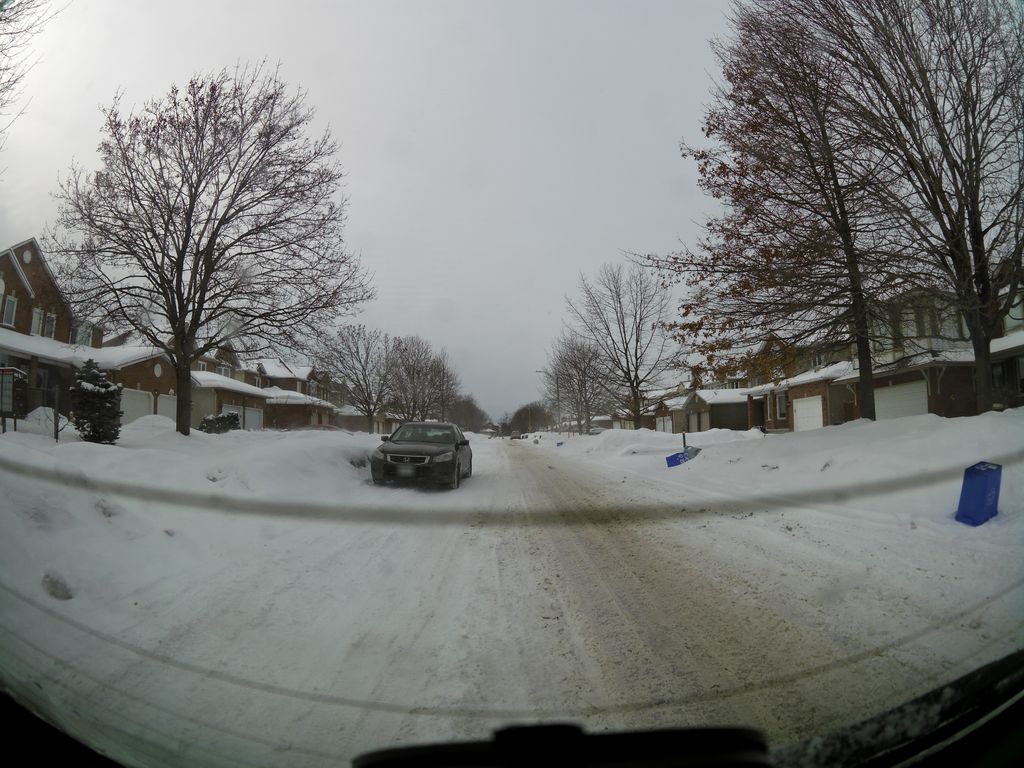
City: ottawa-gatineau